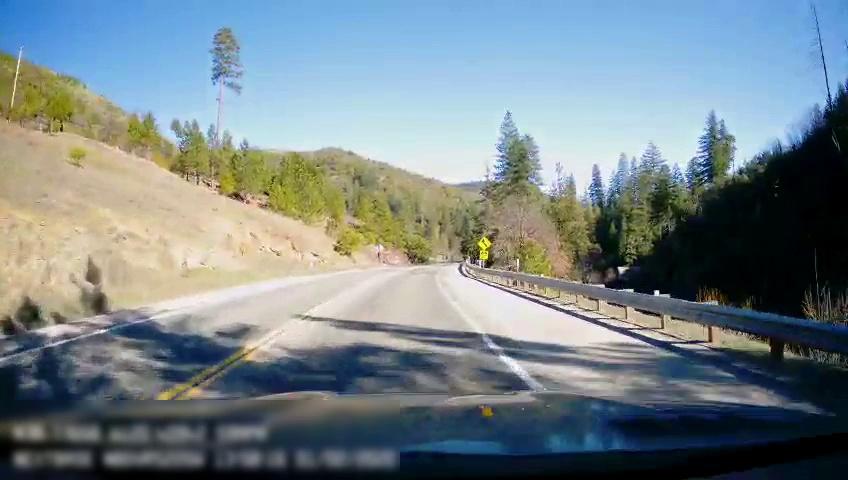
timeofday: Day
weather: Sunny
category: Drivable Space
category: Drivable Space
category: Lanes | Opposite Lane
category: Lanes | Current Lane
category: Lanes | Opposite Lane
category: Lanes | Current Lane
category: Traffic | Signs
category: Traffic | Signs